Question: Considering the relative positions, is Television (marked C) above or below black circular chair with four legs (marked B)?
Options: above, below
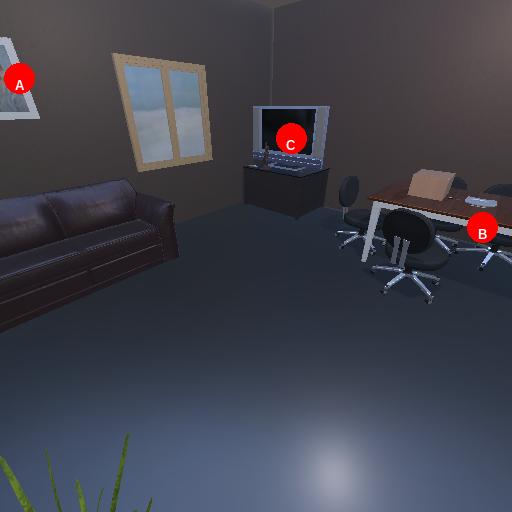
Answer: above